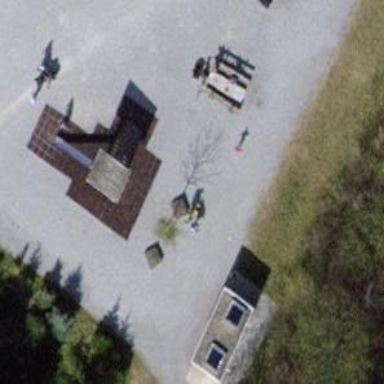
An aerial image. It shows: Playground with slide.